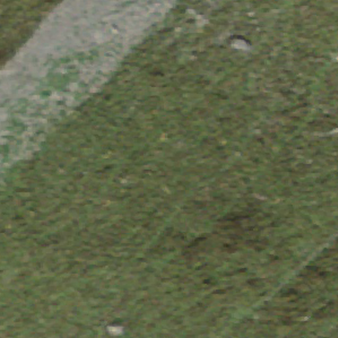
Label: other